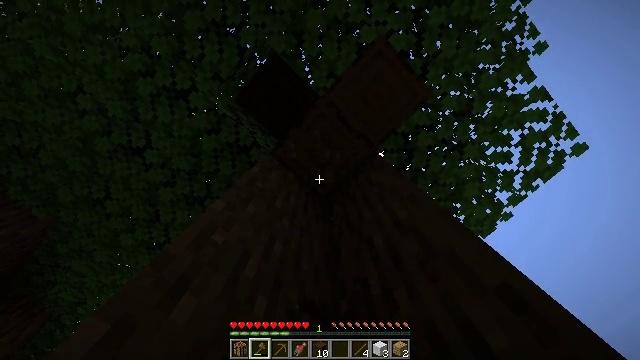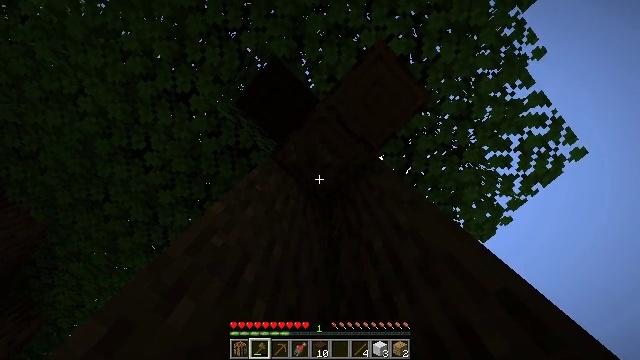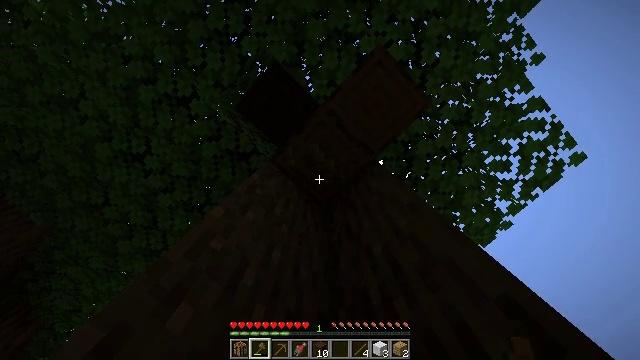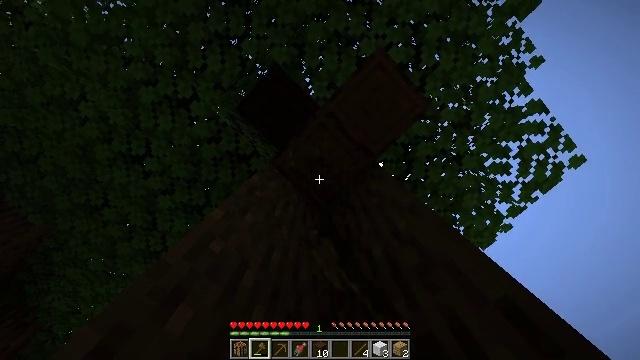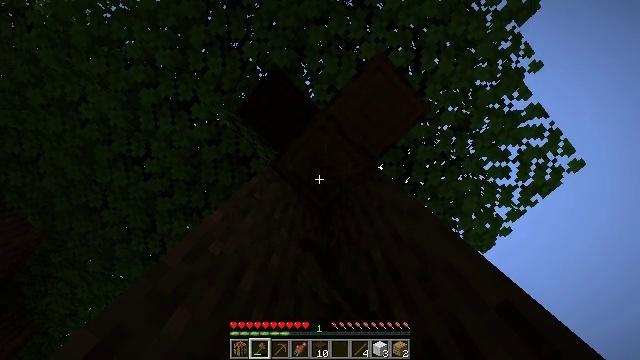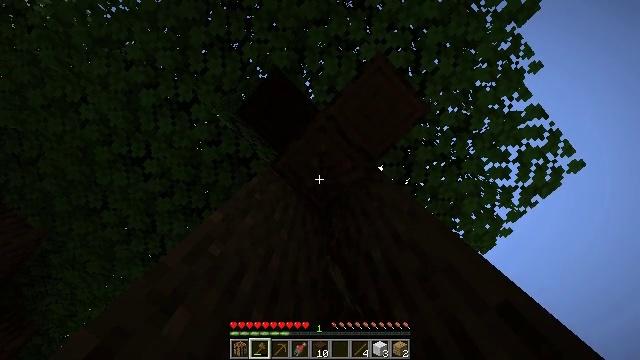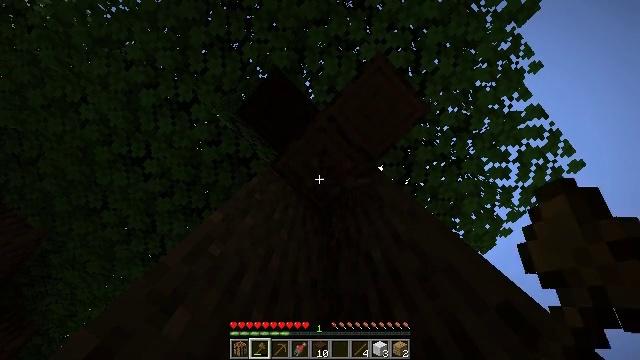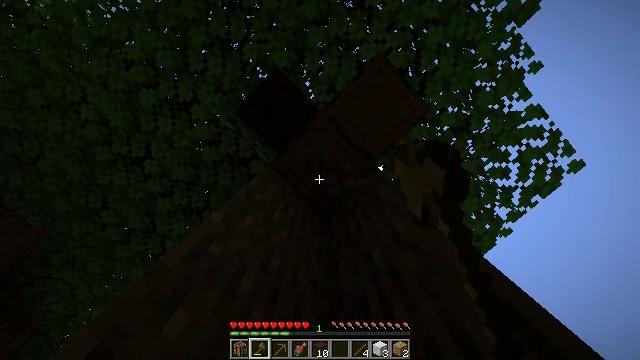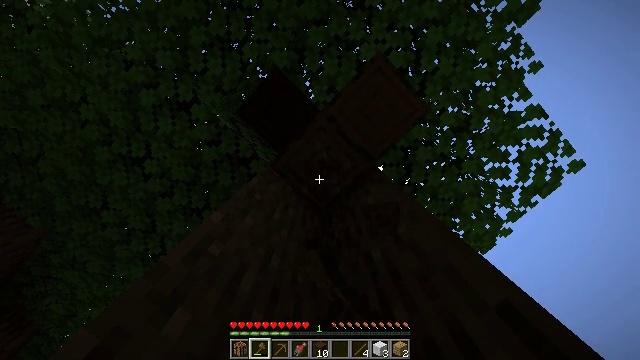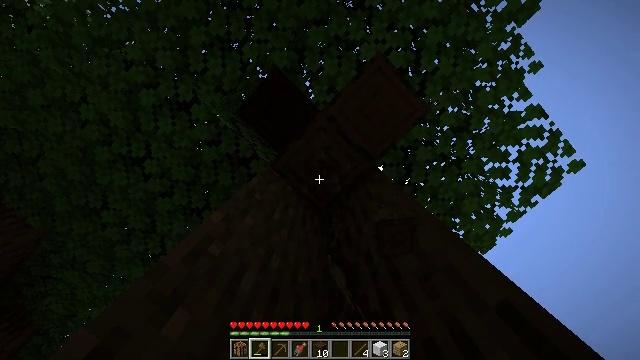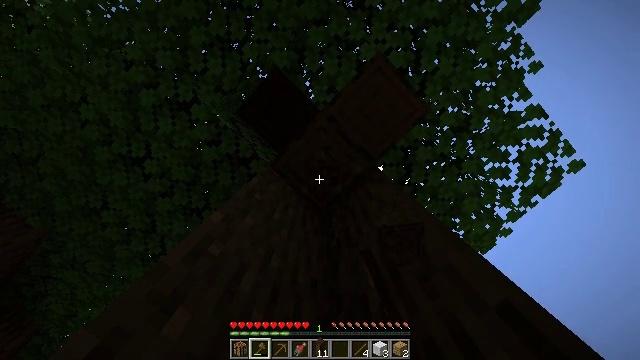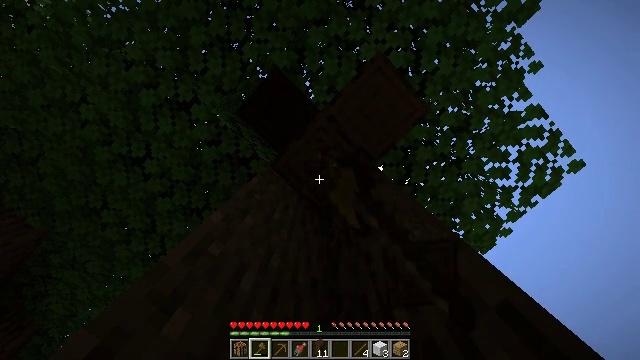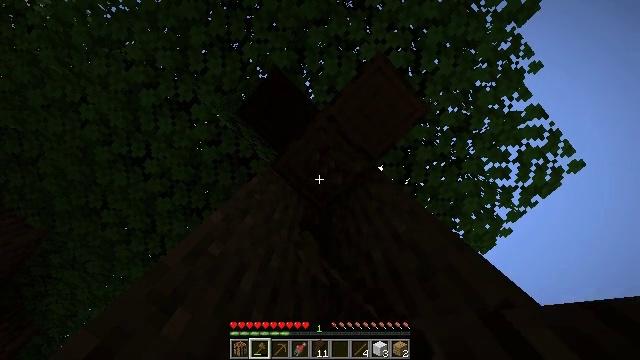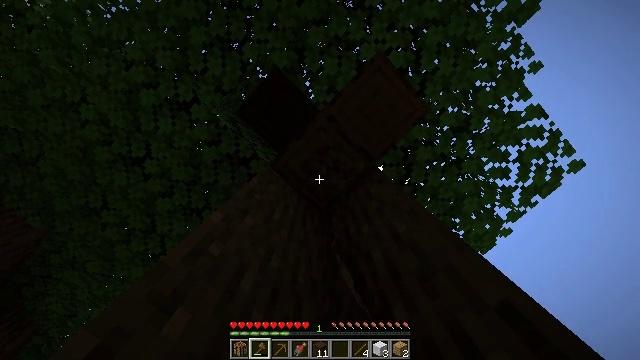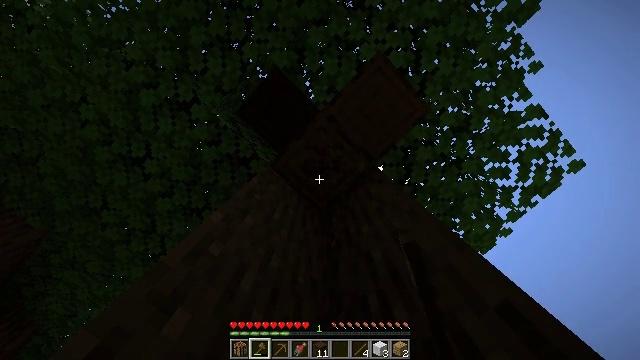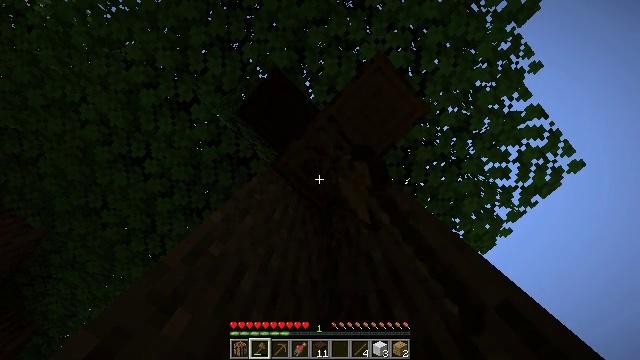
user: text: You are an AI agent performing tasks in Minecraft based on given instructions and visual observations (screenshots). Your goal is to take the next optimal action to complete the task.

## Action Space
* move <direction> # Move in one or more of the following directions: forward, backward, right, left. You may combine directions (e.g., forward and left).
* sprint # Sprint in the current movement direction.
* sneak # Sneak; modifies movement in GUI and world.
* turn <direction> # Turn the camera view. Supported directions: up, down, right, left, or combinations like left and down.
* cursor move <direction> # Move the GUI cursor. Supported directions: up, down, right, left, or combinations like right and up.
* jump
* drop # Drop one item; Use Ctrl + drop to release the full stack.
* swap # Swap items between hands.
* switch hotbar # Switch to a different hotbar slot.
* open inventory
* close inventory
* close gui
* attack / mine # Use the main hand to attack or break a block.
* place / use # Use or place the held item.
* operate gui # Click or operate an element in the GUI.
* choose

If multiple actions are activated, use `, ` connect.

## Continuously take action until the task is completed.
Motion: motion action
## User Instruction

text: Harvest dark oak log for resources.
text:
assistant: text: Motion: attack / mine
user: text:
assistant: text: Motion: attack / mine
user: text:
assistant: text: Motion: attack / mine
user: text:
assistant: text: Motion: attack / mine
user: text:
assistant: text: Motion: attack / mine
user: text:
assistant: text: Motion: attack / mine
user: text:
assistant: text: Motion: attack / mine
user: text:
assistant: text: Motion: attack / mine
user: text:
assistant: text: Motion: attack / mine
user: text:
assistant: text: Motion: attack / mine
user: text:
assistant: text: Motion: attack / mine
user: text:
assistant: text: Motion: attack / mine
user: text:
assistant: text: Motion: attack / mine
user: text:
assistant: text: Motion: attack / mine
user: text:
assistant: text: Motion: attack / mine
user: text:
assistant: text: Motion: attack / mine
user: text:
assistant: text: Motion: attack / mine
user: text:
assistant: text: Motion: attack / mine
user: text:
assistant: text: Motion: attack / mine
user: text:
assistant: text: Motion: attack / mine
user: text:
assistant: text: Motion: attack / mine
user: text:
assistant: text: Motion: attack / mine
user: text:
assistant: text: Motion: attack / mine
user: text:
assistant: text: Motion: attack / mine
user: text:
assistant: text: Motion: attack / mine
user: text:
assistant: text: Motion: attack / mine
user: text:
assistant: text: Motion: attack / mine
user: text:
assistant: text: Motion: attack / mine
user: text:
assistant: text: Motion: attack / mine
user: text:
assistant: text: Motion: attack / mine